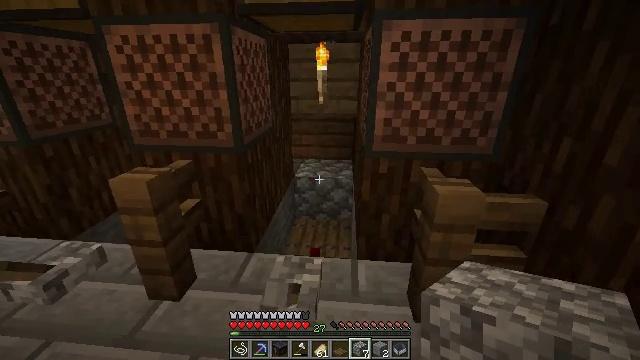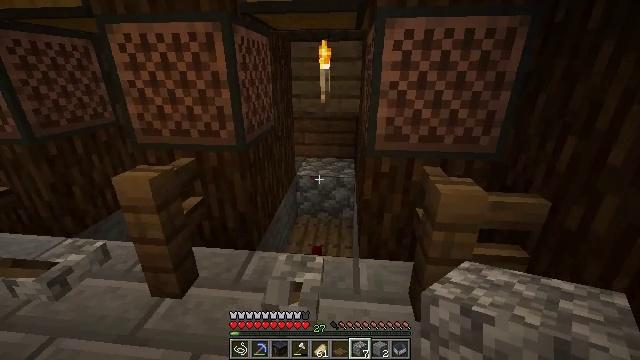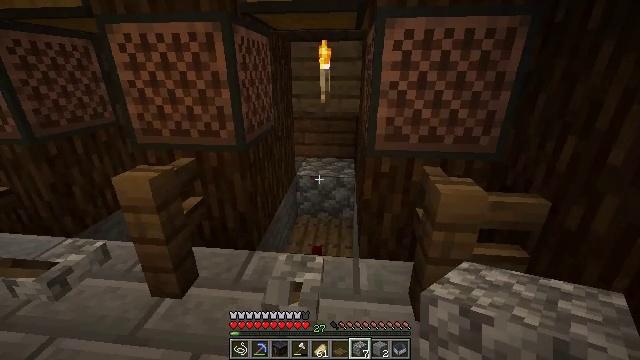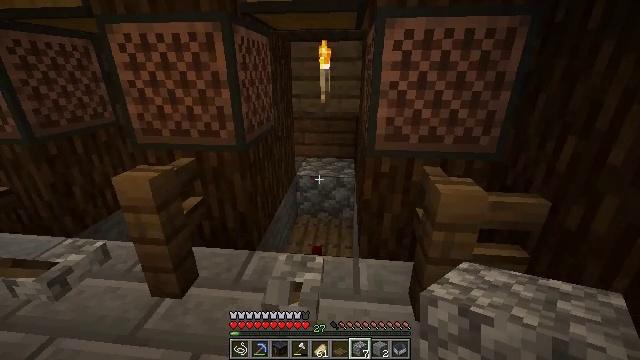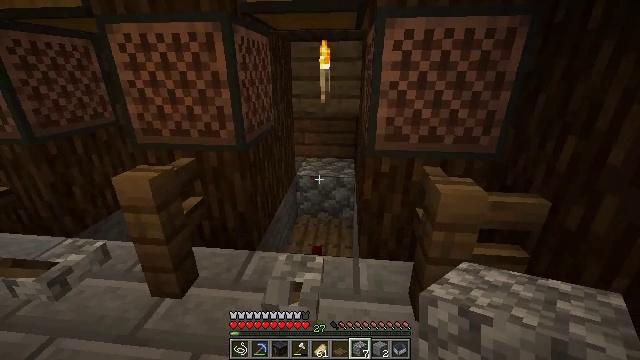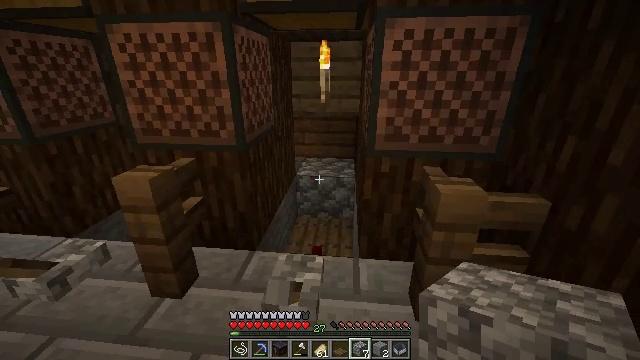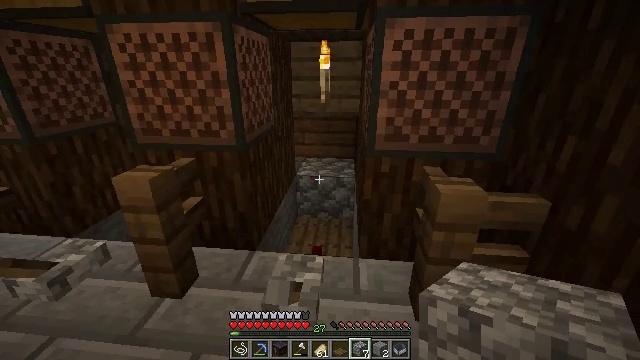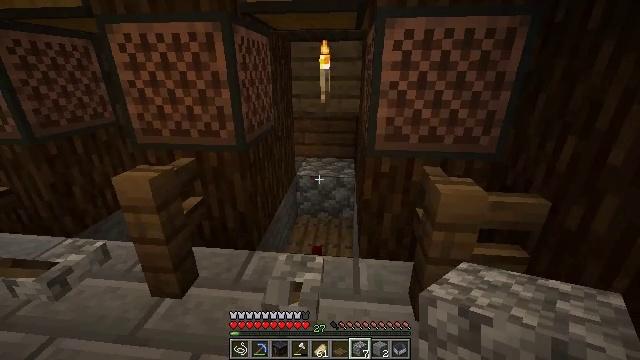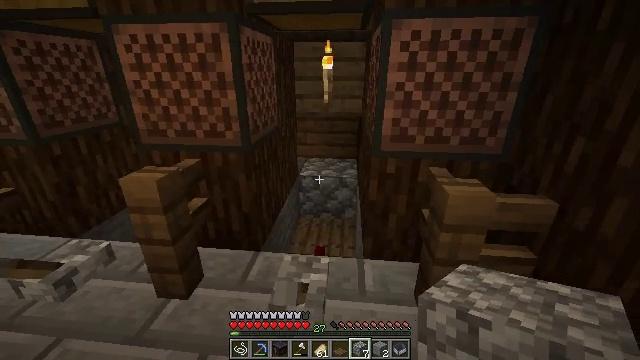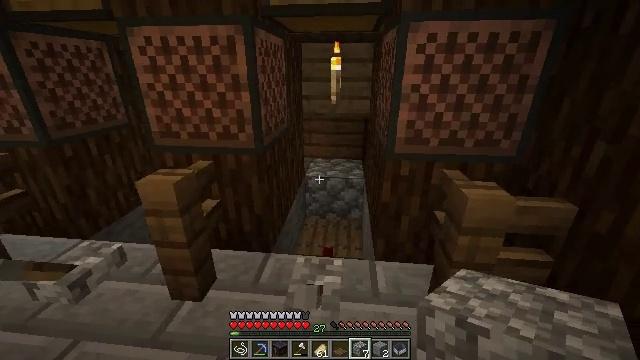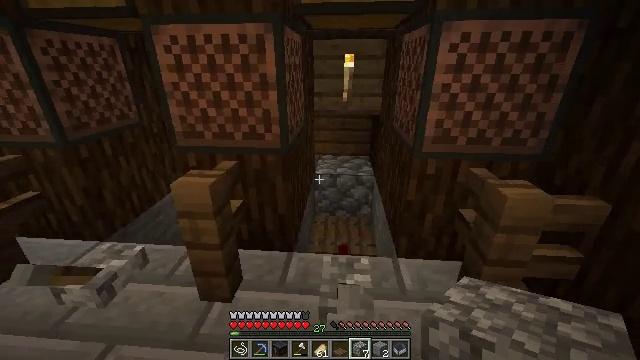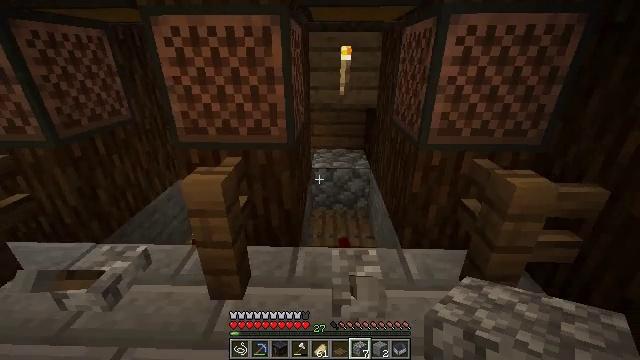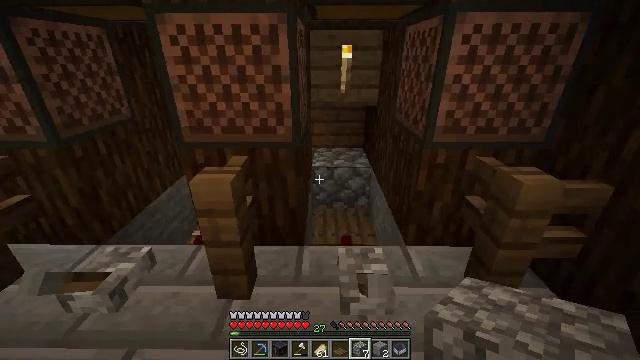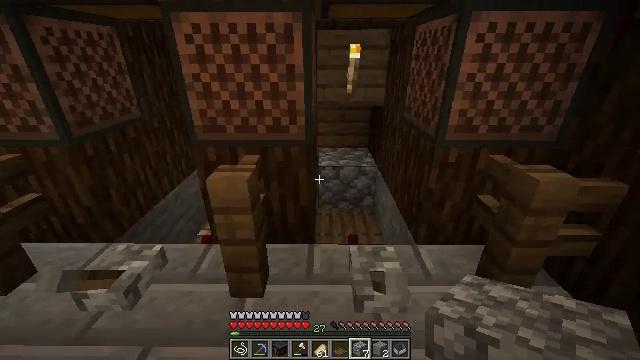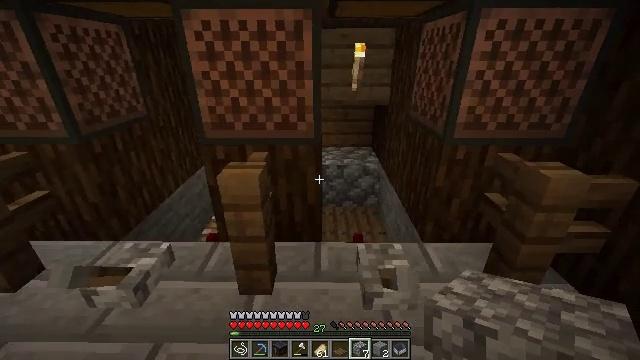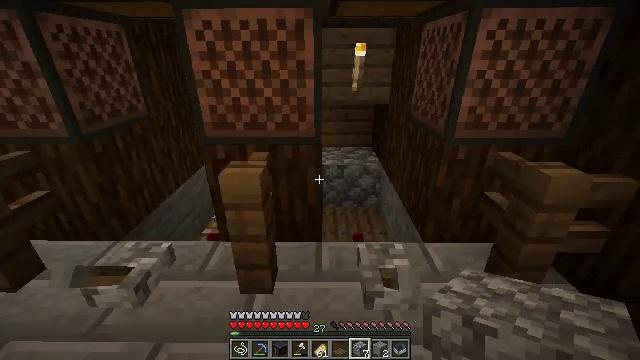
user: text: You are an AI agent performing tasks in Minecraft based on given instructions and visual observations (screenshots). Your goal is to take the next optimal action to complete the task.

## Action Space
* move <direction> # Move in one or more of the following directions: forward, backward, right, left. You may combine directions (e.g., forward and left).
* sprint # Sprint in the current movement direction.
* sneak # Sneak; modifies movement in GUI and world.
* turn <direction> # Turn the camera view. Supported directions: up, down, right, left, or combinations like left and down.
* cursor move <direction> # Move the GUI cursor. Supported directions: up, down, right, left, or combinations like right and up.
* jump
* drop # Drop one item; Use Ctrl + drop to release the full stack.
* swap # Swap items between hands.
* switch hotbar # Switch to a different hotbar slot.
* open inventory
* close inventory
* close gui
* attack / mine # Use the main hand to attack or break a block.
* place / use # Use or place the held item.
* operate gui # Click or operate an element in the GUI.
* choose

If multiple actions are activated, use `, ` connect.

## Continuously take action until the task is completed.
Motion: motion action
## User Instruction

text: Collect the repeater into your inventory.
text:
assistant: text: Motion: no_op
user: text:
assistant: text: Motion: no_op
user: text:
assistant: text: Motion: no_op
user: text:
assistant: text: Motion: no_op
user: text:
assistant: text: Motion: no_op
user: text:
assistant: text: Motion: no_op
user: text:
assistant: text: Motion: no_op
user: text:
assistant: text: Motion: move left
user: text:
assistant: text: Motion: move left
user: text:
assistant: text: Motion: move left, turn right
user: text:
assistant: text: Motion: move left, turn right and down
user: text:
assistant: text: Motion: turn right
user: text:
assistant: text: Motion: no_op
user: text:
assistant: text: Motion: no_op
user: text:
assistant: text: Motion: no_op
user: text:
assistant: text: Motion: no_op
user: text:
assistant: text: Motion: turn right and up
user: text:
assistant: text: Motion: turn right and up
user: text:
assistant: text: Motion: turn up
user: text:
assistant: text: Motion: turn up
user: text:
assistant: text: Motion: no_op
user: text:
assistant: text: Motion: no_op
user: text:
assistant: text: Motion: no_op
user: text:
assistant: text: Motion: no_op
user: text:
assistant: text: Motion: turn left
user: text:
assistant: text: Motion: turn left and down
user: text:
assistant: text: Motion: turn left and down
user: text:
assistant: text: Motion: turn left
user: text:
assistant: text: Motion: no_op
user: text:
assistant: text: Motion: no_op